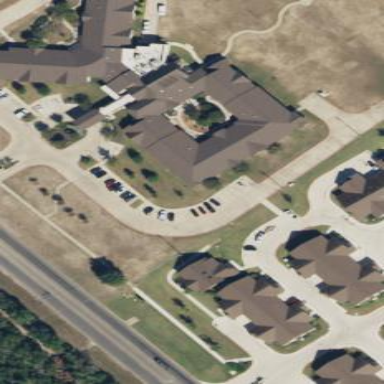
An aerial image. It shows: Nursing home building.